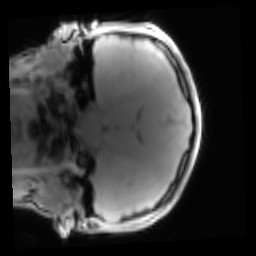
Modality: PDw
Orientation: coronal
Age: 17
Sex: male
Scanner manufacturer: siemens
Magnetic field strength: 3 T
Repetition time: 0.25 s
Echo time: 0.00103 s